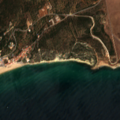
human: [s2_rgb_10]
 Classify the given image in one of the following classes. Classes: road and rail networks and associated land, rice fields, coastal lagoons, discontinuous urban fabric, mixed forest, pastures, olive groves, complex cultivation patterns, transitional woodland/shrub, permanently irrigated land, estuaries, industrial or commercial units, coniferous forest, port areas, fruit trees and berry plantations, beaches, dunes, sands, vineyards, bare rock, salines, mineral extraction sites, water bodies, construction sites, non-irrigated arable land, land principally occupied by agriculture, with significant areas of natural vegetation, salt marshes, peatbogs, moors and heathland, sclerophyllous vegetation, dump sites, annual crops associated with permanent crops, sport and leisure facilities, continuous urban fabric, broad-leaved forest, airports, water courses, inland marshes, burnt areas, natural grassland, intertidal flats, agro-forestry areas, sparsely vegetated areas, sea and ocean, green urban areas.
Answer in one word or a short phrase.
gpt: discontinuous urban fabric, non-irrigated arable land, sclerophyllous vegetation, sea and ocean